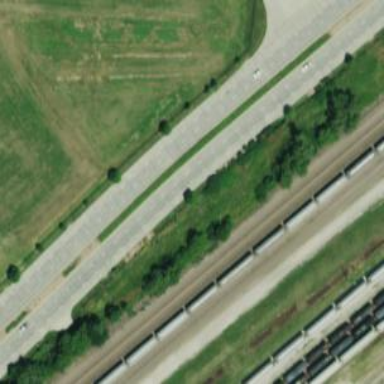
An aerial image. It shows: Primary highway.